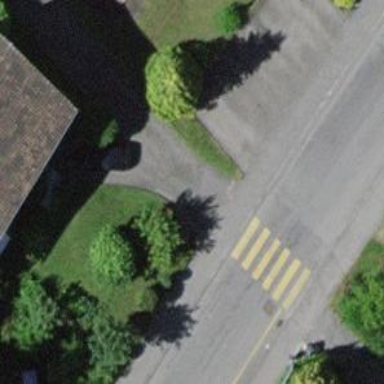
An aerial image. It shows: Kerb serving as barrier.